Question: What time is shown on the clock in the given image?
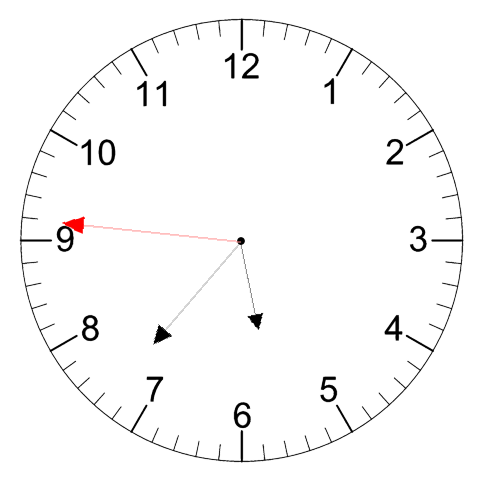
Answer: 05:36:46